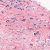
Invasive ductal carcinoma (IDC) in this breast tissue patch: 1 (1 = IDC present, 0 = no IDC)